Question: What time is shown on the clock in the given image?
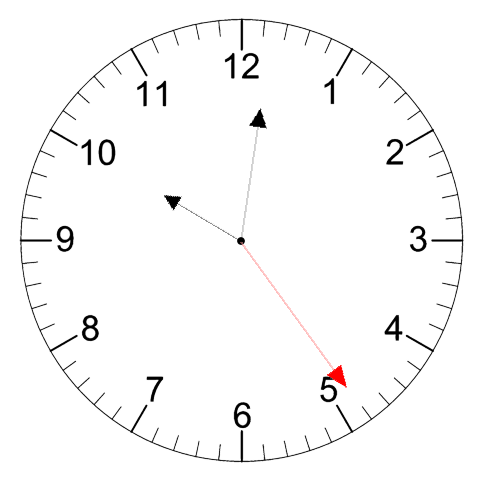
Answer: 10:01:24